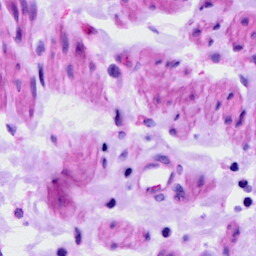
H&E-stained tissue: Ovarian